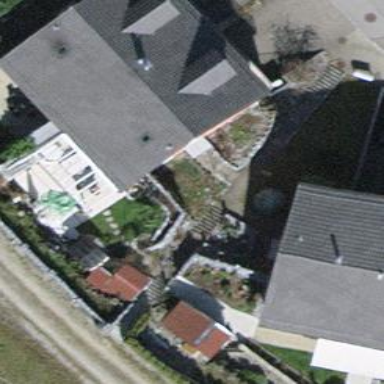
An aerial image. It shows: Building with tiled roof.